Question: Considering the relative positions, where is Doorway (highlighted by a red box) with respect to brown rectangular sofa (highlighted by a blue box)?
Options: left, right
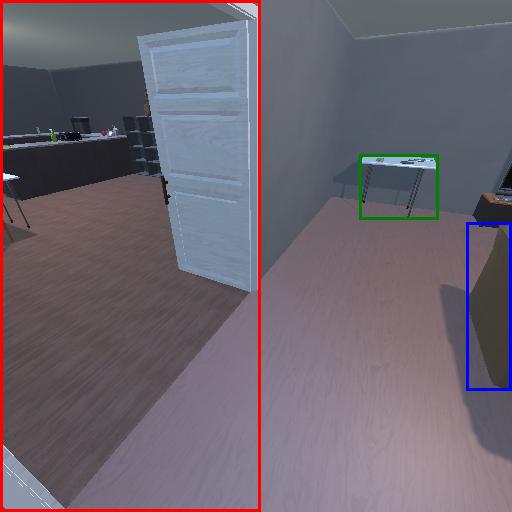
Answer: left